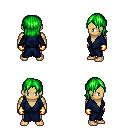
a pixel art fantasy rpg character, male body template, human, tanned skin, blue robe, teal pants, green long bangs hairstyle, gold gloves, four views (front, back, left, right), 2x2 character sprite sheet, small pixel art, hard edges, no anti-aliasing